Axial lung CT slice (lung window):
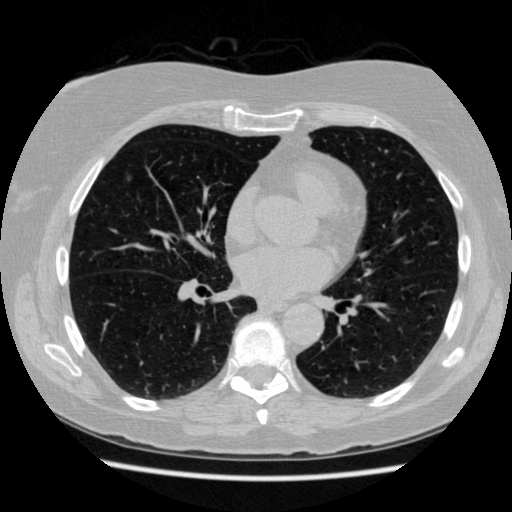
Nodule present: yes
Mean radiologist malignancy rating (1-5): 4.5